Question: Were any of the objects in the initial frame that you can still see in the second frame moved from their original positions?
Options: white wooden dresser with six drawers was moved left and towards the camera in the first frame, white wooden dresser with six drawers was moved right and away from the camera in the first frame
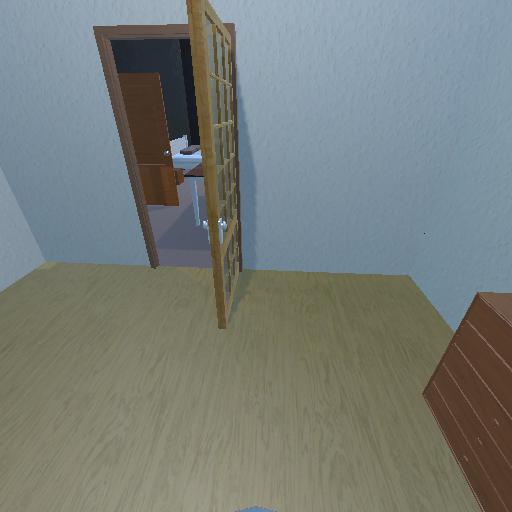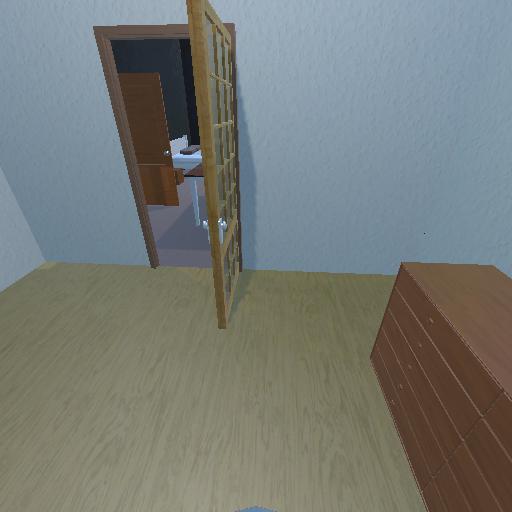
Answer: white wooden dresser with six drawers was moved left and towards the camera in the first frame